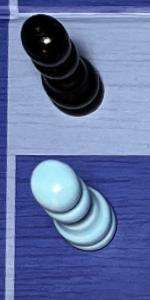
Label: Pawn_White